Question: I am trying to label my horizontal (constant y-axis) plot lines in MATLAB. However, some y-lines overlap and therefore their labels also overlap as shown:

How may I separate these labels? I am simply using the 'yline'function in MATLAB for the horizontal lines.
'''
ymax = 0;
ymin = 0;
yline([ymax,ymin],'-',{'Max','Min'})
set(gca,'ylim',[-10,100])
'''
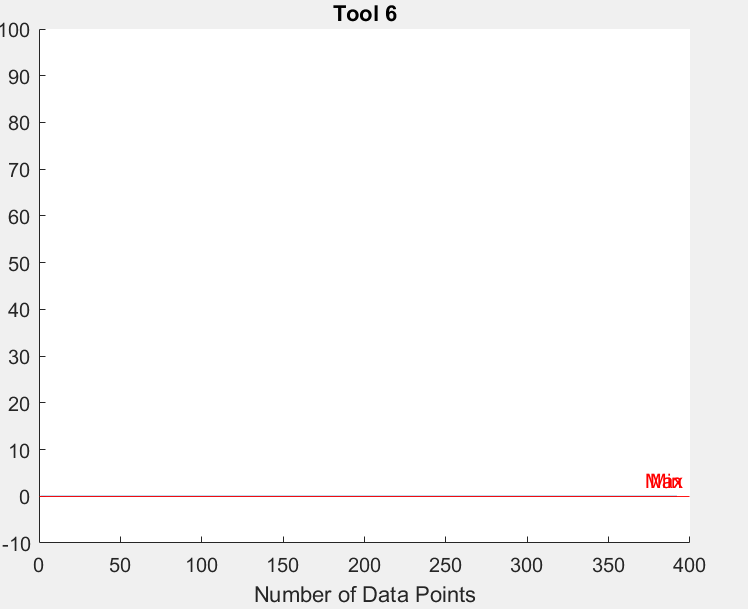
Answer: One approach could be to set the <URL> property for one of the two lines to ''bottom'', as follows:
'''
ymax = 0;
ymin = 0;
yline(ymax,'-','Max')
yline(ymin,'-','Min','LabelVerticalAlignment','bottom')
set(gca,'ylim',[-10,100])
'''
<URL>
This property can be set to ''top'' (default), ''middle'' or ''bottom''.
There is also a <URL>, ''left'' or ''center''.